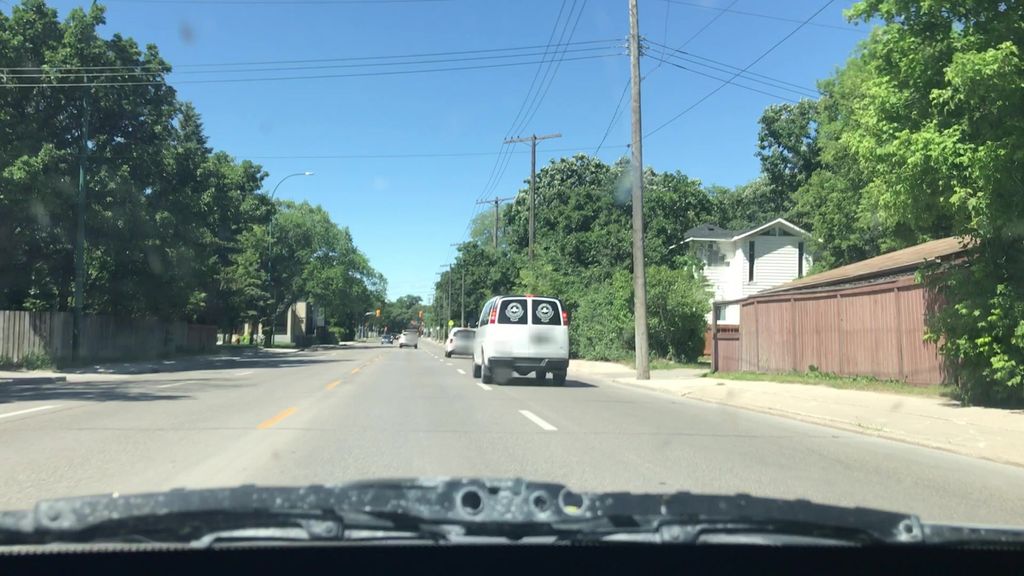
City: winnipeg